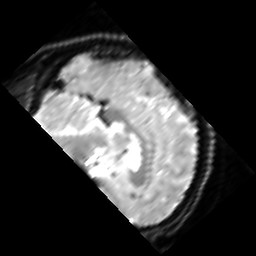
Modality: inplaneT2
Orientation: sagittal
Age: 30
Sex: male